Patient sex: M
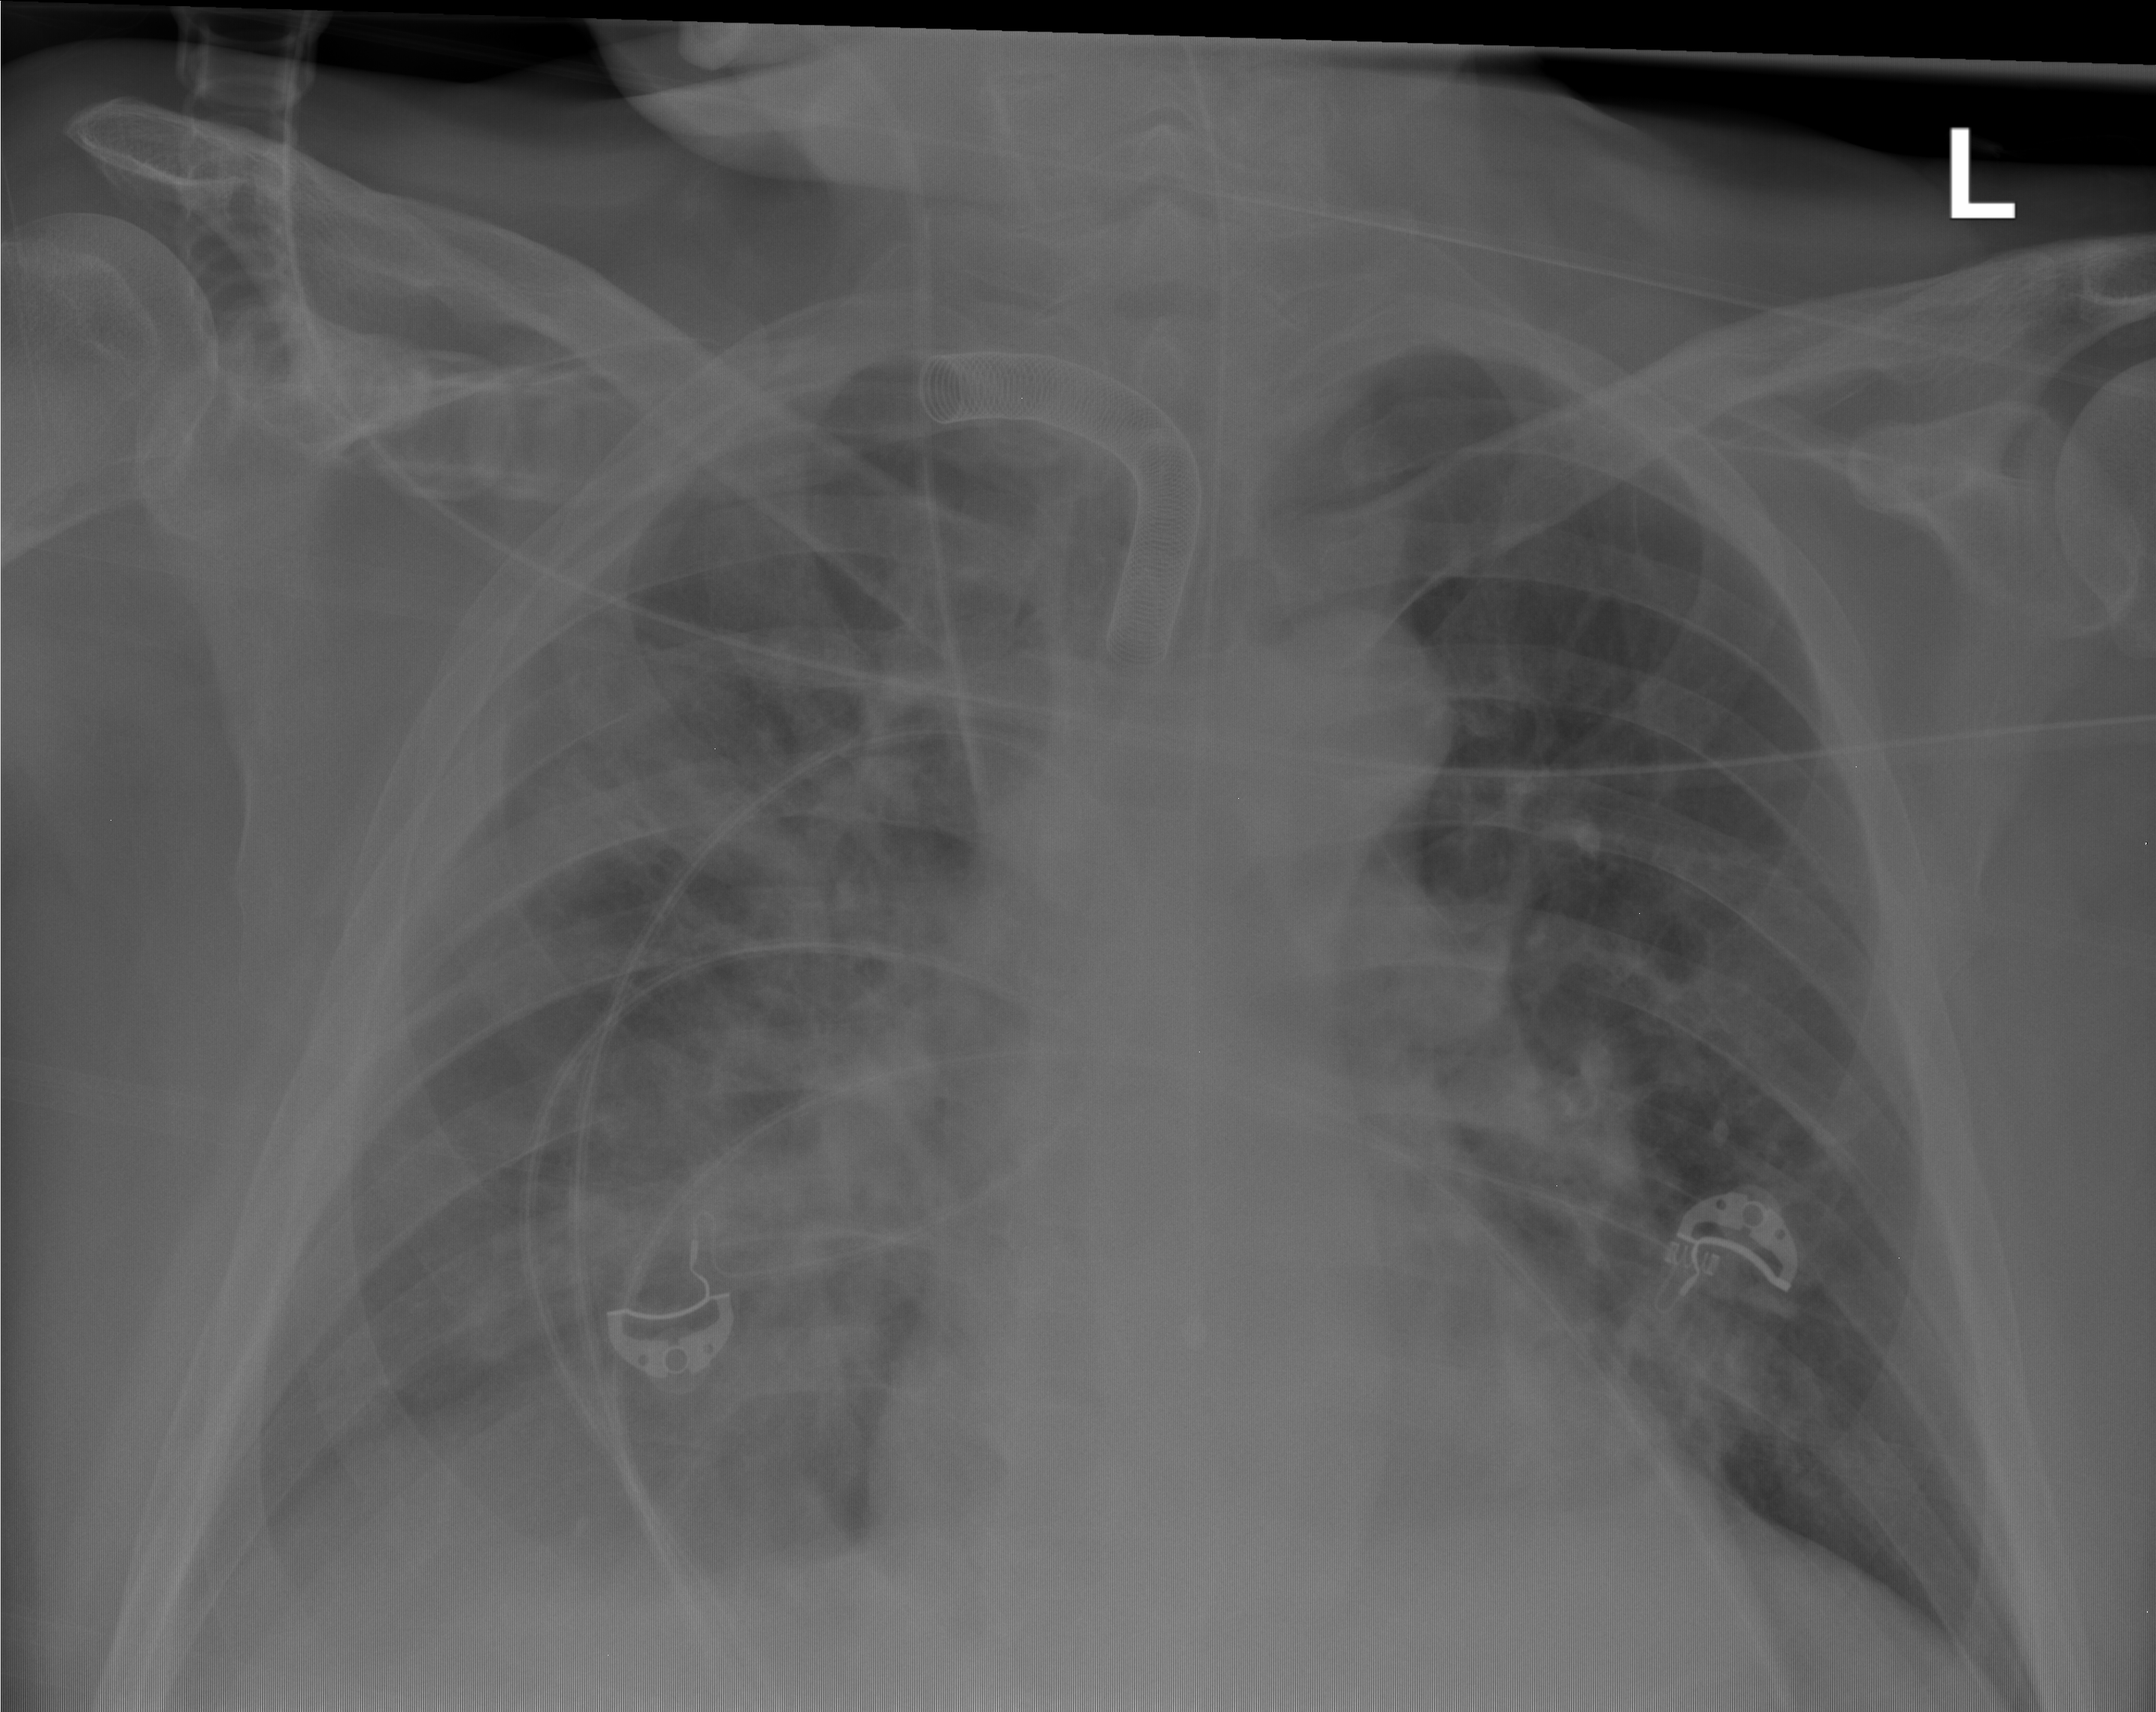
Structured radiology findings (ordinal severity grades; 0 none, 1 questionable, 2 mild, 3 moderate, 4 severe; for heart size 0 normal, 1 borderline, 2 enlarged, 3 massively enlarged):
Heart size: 0
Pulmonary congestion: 0
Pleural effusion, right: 2
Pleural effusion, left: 0
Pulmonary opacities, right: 2
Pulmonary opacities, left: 0
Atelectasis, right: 2
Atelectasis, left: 0